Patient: sex M, age 38
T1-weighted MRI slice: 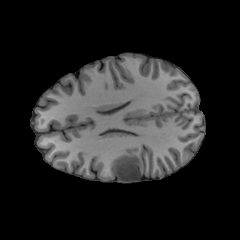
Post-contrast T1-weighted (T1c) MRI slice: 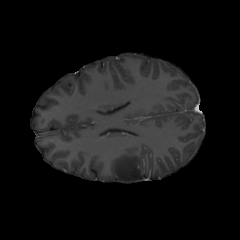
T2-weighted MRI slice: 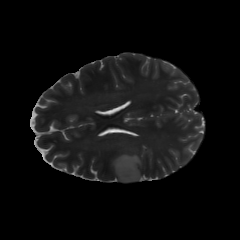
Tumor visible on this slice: yes
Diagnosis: Astrocytoma, IDH-mutant
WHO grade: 2